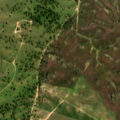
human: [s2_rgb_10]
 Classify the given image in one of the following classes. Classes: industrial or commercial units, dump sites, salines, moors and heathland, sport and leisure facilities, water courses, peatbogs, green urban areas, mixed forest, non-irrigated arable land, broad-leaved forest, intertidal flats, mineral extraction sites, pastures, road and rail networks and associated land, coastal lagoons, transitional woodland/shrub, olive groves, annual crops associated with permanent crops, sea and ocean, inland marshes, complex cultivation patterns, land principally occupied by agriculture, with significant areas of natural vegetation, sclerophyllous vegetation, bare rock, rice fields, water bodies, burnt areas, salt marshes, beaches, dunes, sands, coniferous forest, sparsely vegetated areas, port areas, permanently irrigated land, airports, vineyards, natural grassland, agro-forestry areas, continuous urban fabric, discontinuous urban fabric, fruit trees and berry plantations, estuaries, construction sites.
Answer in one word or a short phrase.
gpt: non-irrigated arable land, agro-forestry areas, transitional woodland/shrub